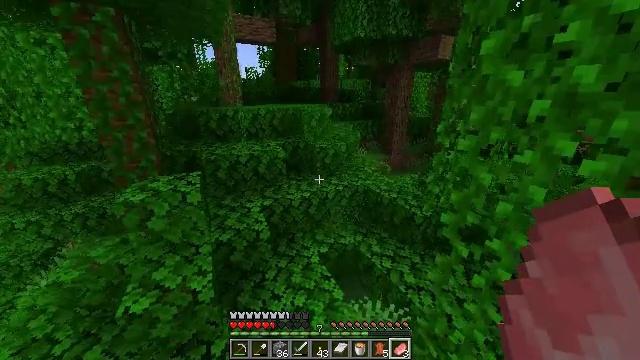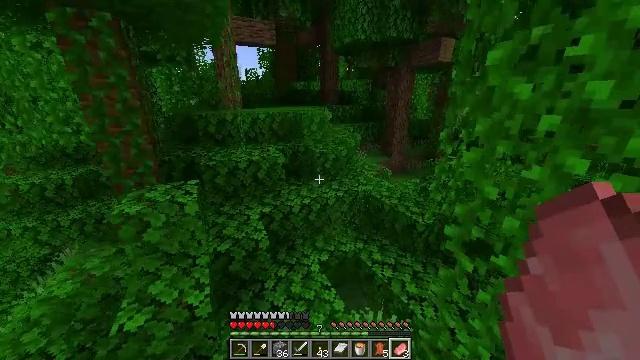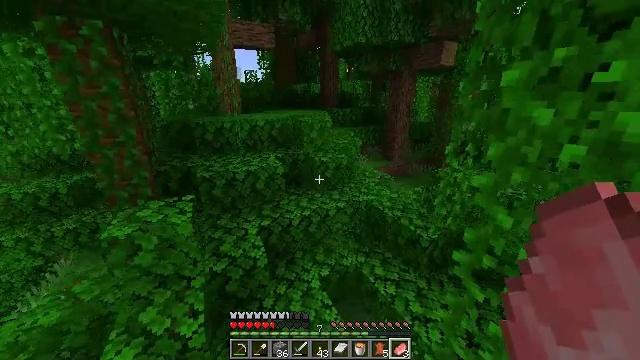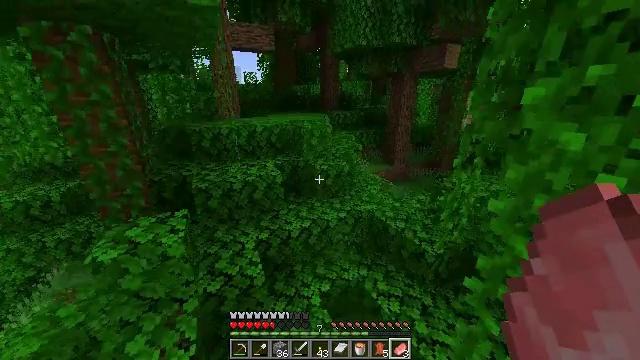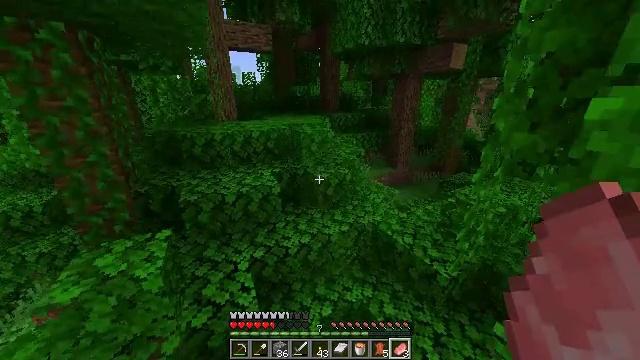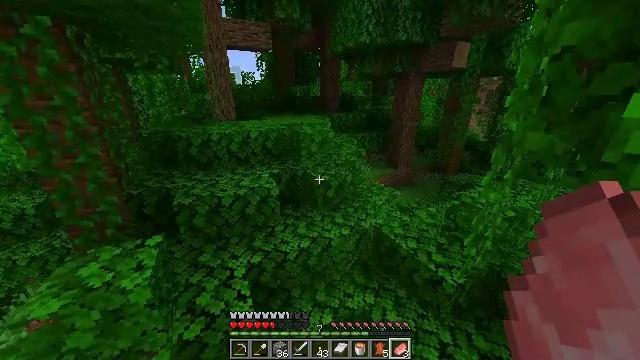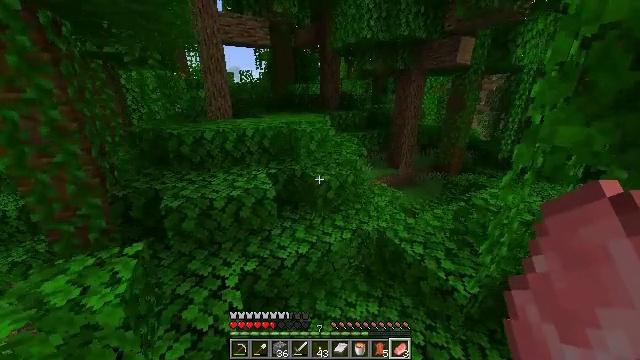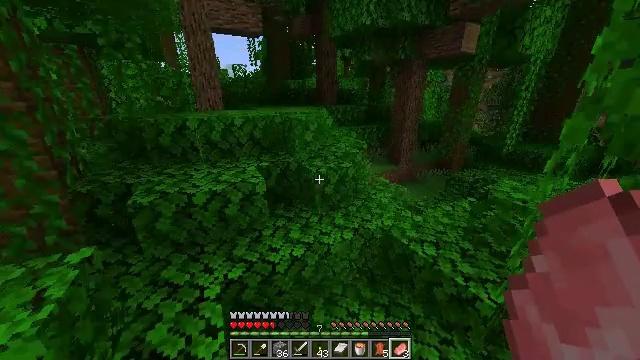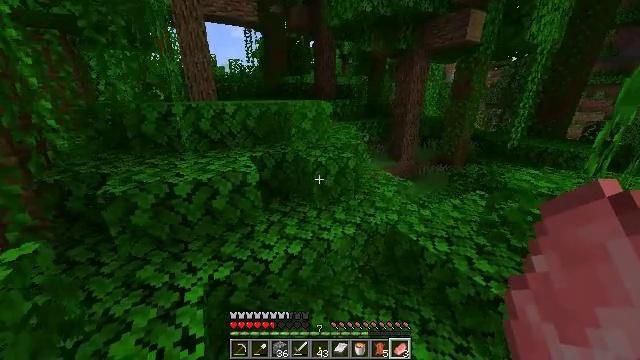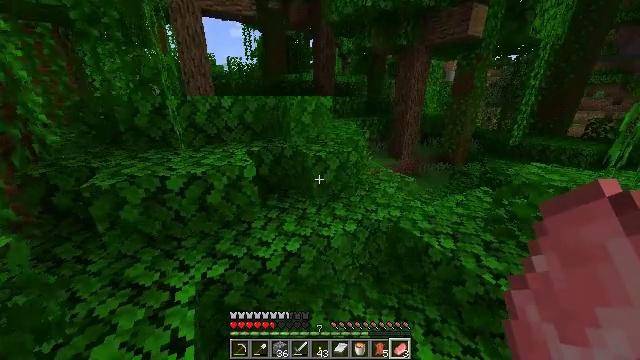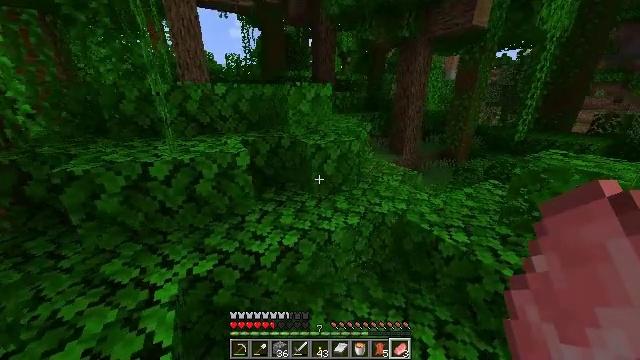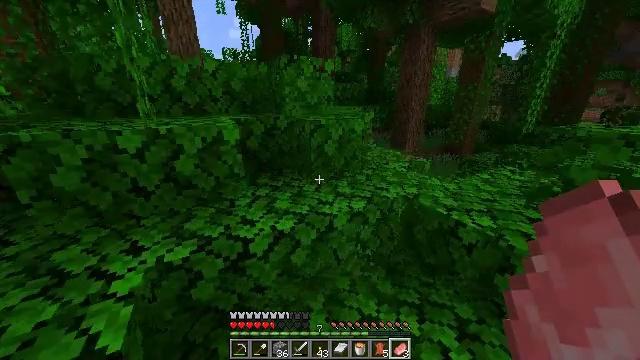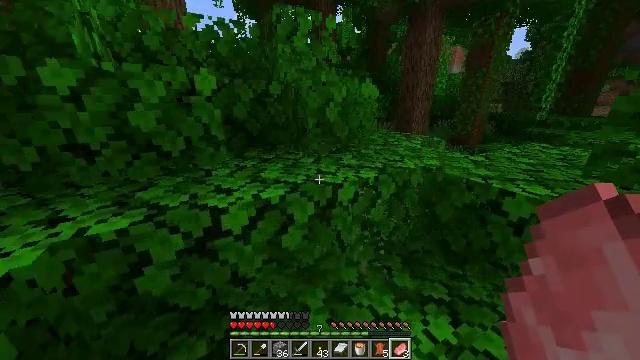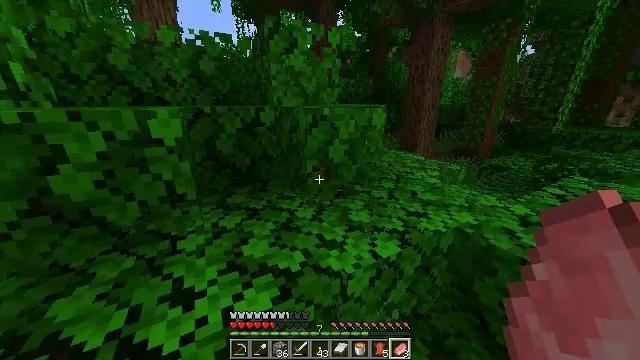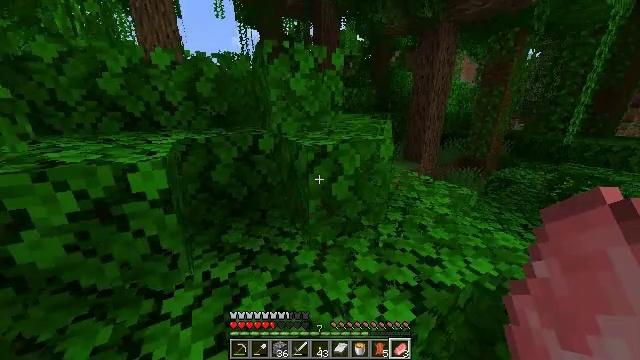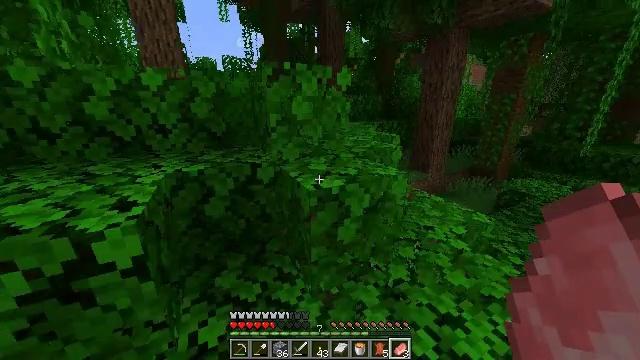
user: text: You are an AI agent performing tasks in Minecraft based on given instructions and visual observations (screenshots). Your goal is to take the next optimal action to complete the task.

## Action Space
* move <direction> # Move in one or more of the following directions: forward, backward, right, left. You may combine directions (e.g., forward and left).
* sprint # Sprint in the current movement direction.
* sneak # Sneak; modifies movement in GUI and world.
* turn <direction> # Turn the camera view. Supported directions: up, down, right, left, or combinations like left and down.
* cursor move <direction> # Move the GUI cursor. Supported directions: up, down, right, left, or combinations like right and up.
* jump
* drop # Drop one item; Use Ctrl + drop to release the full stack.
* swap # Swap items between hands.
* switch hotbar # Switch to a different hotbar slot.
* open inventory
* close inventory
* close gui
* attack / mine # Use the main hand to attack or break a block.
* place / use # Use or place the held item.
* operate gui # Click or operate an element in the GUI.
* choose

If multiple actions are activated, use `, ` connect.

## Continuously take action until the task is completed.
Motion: motion action
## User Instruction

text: Mine the cocoa pods for beans.
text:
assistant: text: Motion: move forward, sprint, jump
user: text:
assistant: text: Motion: move forward, sprint, jump
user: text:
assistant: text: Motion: move forward, sprint, jump
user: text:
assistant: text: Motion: move forward, sprint
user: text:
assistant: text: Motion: move forward, sprint
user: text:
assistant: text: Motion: move forward, sprint
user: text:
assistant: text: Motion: move forward, sprint
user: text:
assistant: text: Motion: move forward, sprint
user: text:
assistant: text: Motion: move forward, sprint
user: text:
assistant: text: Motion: move forward, sprint
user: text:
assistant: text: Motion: move forward, sprint
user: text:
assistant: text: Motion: move forward, sprint
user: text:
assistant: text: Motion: move forward, sprint, jump
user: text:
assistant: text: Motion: move forward, sprint, jump
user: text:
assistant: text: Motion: move forward, sprint, turn left, jump
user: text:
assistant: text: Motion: move forward, sprint, turn left, jump
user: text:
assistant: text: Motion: move forward, sprint, turn left, jump
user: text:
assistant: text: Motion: move forward, sprint, turn left and up
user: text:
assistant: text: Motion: move forward, sprint, turn left
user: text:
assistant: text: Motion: move forward, sprint, turn left
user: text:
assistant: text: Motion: move forward, sprint
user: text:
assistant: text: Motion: move forward, sprint, jump
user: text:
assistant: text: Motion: move forward, sprint, jump
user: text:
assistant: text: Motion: move forward, sprint, jump
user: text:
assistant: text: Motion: move forward, sprint, jump
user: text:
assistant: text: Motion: move forward, sprint, turn left, jump
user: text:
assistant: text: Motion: move forward, sprint
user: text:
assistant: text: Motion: move forward, sprint
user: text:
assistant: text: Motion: move forward, sprint
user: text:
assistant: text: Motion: move forward, sprint